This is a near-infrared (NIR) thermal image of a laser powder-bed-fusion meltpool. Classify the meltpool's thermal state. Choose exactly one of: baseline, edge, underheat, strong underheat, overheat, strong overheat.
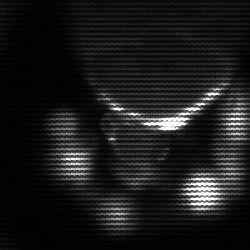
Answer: baseline